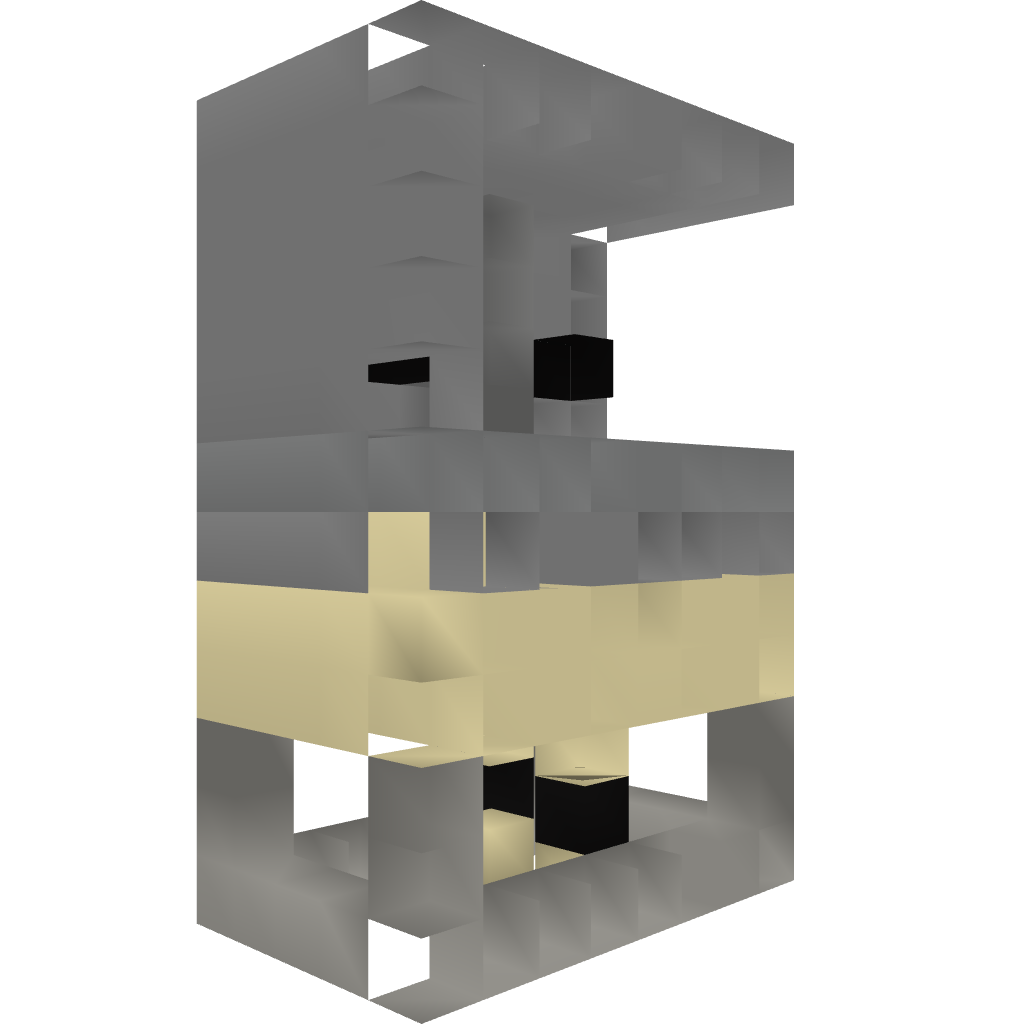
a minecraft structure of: Compact cobble generator